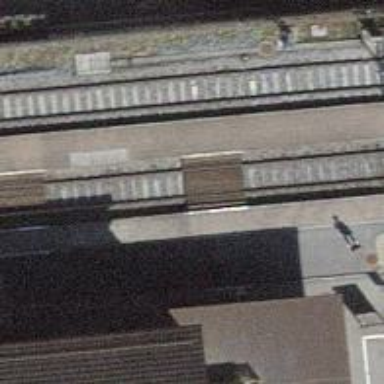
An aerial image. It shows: Railway crossing.